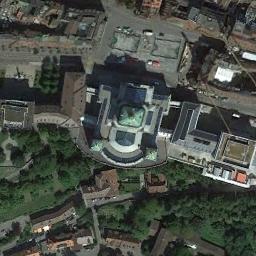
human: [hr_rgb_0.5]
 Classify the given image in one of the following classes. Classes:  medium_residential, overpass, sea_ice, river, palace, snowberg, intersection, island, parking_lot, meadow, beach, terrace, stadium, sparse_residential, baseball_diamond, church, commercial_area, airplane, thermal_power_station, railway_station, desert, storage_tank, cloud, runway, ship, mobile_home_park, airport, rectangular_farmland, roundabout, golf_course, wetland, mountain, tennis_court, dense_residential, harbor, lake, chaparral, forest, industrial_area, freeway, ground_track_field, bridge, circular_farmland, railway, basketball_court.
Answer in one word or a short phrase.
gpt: church